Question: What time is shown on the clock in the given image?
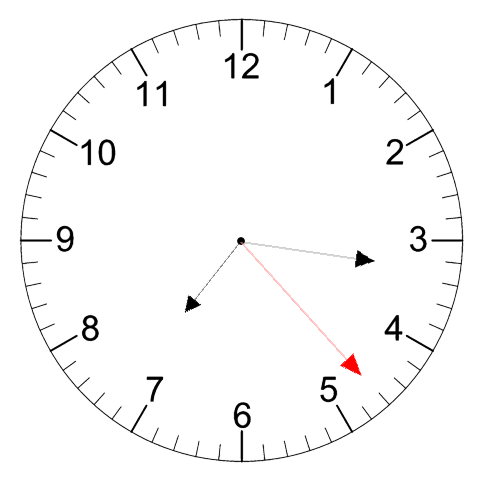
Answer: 07:16:23